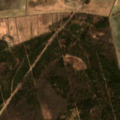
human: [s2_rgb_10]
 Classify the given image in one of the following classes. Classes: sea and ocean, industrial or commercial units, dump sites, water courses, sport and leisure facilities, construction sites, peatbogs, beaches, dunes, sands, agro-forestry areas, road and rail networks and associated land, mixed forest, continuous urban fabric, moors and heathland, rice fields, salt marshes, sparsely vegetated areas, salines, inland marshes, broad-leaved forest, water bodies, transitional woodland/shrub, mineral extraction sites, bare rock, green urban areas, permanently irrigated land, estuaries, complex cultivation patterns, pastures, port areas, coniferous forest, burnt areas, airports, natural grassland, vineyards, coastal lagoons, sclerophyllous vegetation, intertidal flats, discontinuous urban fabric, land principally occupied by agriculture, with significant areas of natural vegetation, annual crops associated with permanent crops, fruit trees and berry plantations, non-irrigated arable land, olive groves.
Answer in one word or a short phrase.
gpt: non-irrigated arable land, pastures, complex cultivation patterns, broad-leaved forest, coniferous forest, mixed forest, transitional woodland/shrub